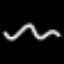
Label: squiggle